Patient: sex F, age 82
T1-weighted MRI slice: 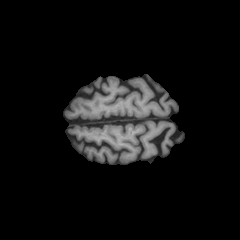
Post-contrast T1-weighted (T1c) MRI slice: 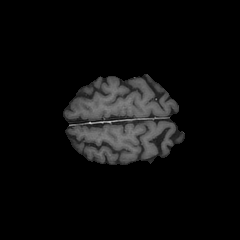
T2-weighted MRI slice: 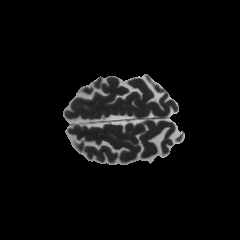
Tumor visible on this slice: no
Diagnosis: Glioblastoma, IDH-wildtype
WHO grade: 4